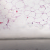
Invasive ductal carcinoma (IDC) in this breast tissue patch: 0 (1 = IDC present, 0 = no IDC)